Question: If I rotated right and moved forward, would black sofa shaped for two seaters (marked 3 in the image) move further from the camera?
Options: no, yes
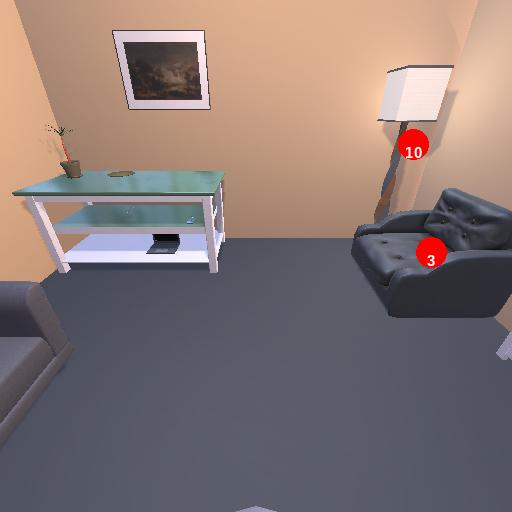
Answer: no